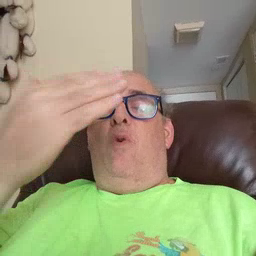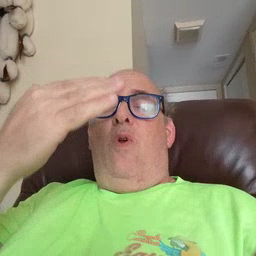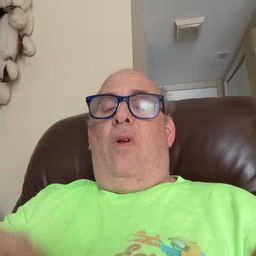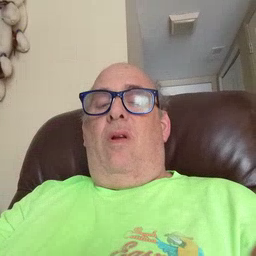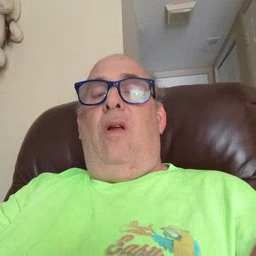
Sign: morning